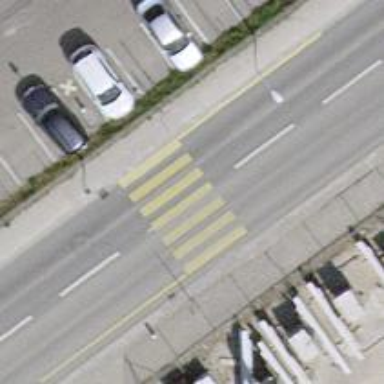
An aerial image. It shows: Zebra crossing for pedestrians.